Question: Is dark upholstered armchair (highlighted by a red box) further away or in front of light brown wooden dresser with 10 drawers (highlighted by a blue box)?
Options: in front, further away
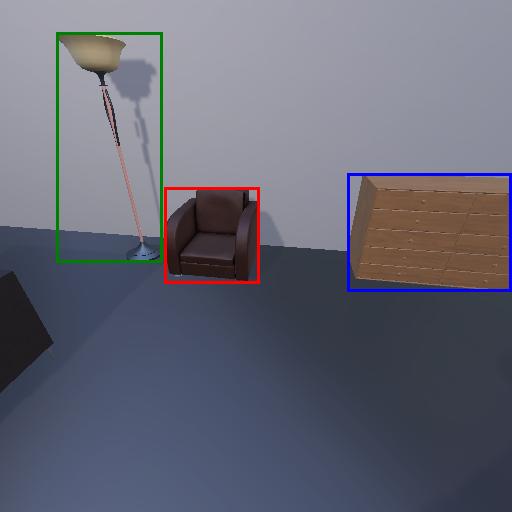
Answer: in front